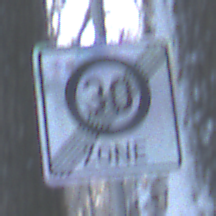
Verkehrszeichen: EndeZone30
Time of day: MorningAfternoon
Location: Outdoor (Nature)
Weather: Clear
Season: Winter
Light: Natural